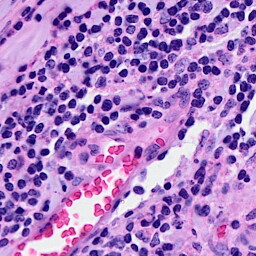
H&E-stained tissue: Breast